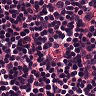
Metastatic tissue present: no